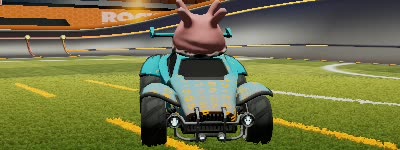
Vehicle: octane